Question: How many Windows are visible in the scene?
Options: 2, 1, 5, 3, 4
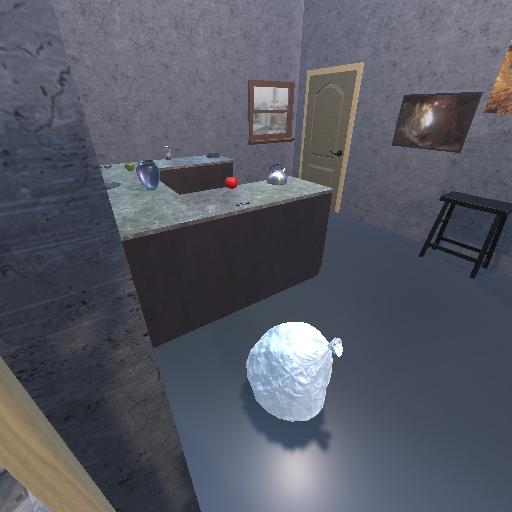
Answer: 2